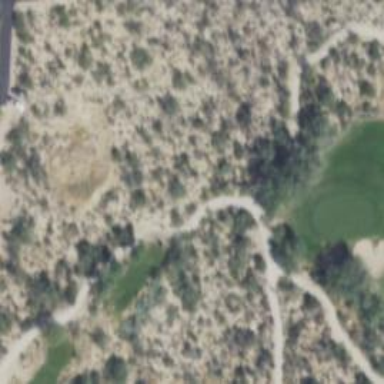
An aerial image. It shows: Service road designated as golf cart path.